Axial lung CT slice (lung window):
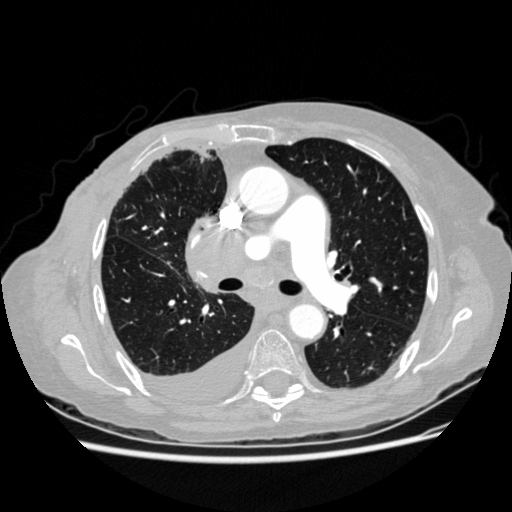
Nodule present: no